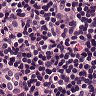
Metastatic tissue present: yes